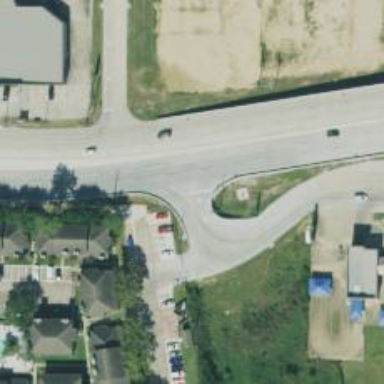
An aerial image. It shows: Road with stop sign.